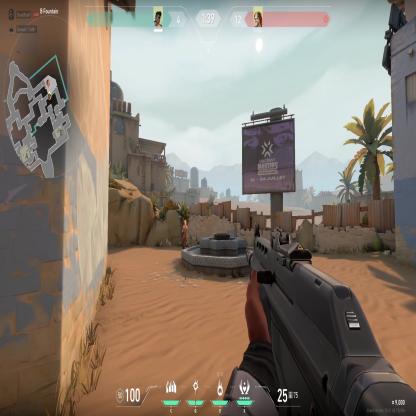
Label: enemy